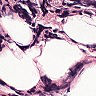
Metastatic tissue present: no